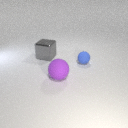
large purple rubber sphere to the left of small blue rubber sphere